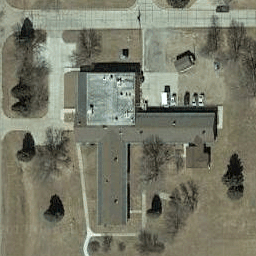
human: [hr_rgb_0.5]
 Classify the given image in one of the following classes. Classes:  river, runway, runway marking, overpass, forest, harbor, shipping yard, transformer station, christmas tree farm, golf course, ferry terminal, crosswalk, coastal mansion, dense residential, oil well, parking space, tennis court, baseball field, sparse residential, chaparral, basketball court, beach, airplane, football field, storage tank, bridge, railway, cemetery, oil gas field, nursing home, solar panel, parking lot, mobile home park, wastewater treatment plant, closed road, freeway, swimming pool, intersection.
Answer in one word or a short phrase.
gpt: nursing home